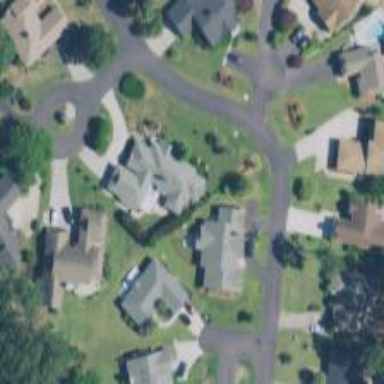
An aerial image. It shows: Neighborhood.